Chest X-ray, AP view. Patient: 48 years old, sex F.
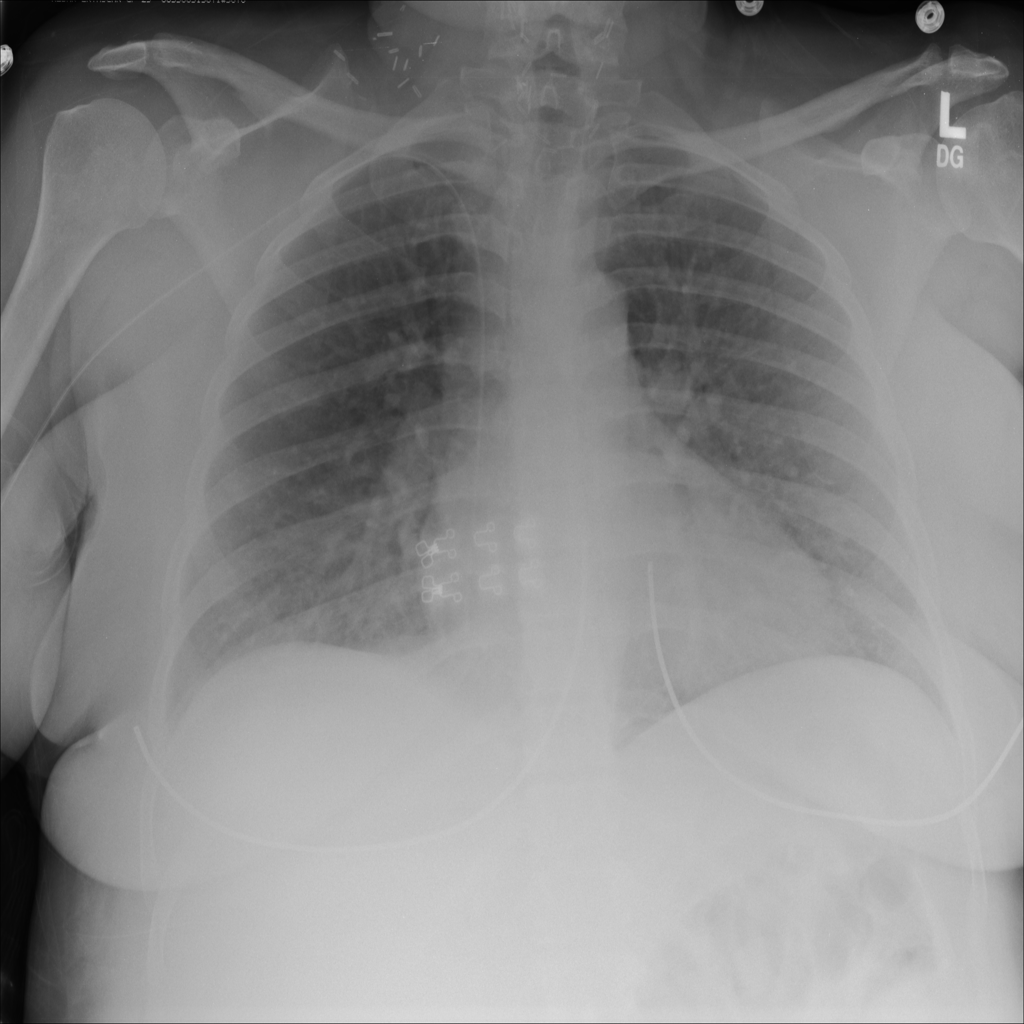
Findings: No Finding